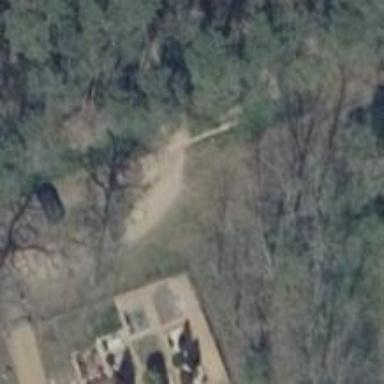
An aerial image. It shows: Path on the ground.